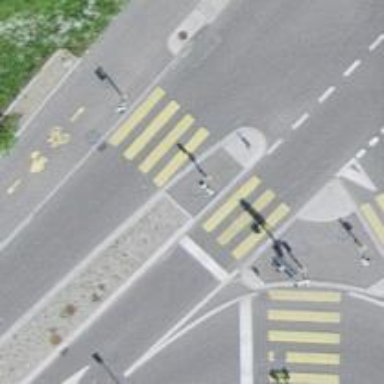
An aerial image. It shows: Road crossing with traffic signals and pedestrian island.